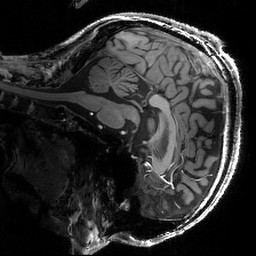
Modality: T1w
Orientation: sagittal
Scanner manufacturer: siemens
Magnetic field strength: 6.98 T
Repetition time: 2 s
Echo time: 0.00292 s